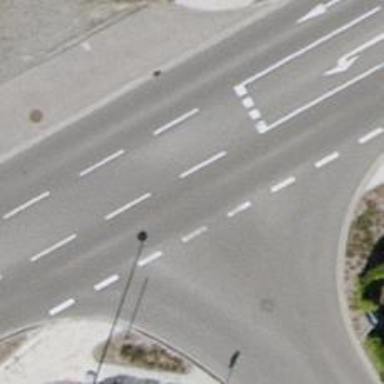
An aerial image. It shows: Primary highway with asphalt surface. There are sidewalks on both sides of the road.